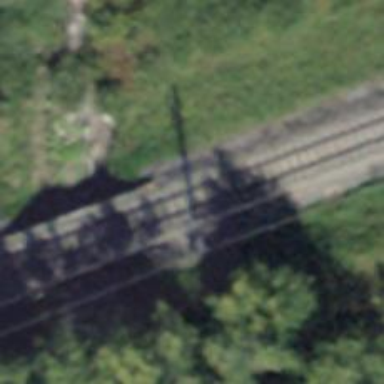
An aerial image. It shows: Narrow-gauge railway bridge with electrified contact line.